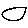
Label: circle